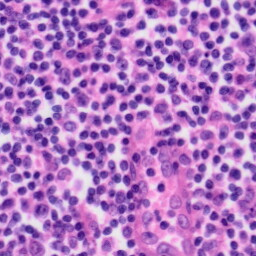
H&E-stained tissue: Tonsil